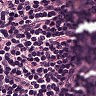
Metastatic tissue present: no